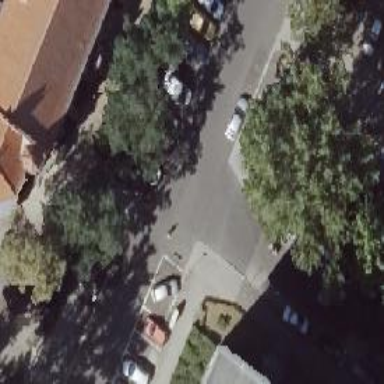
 with asphalt sidewalks on the right. There is parking half on the kerb on the right side."